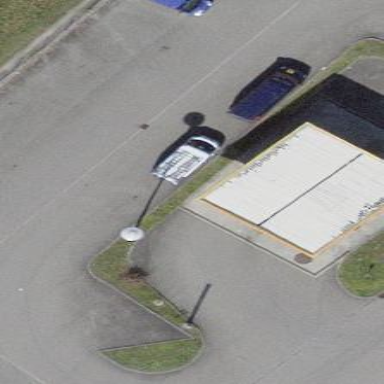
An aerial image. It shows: Fuel vending spot.